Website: bh-photo
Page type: gifting
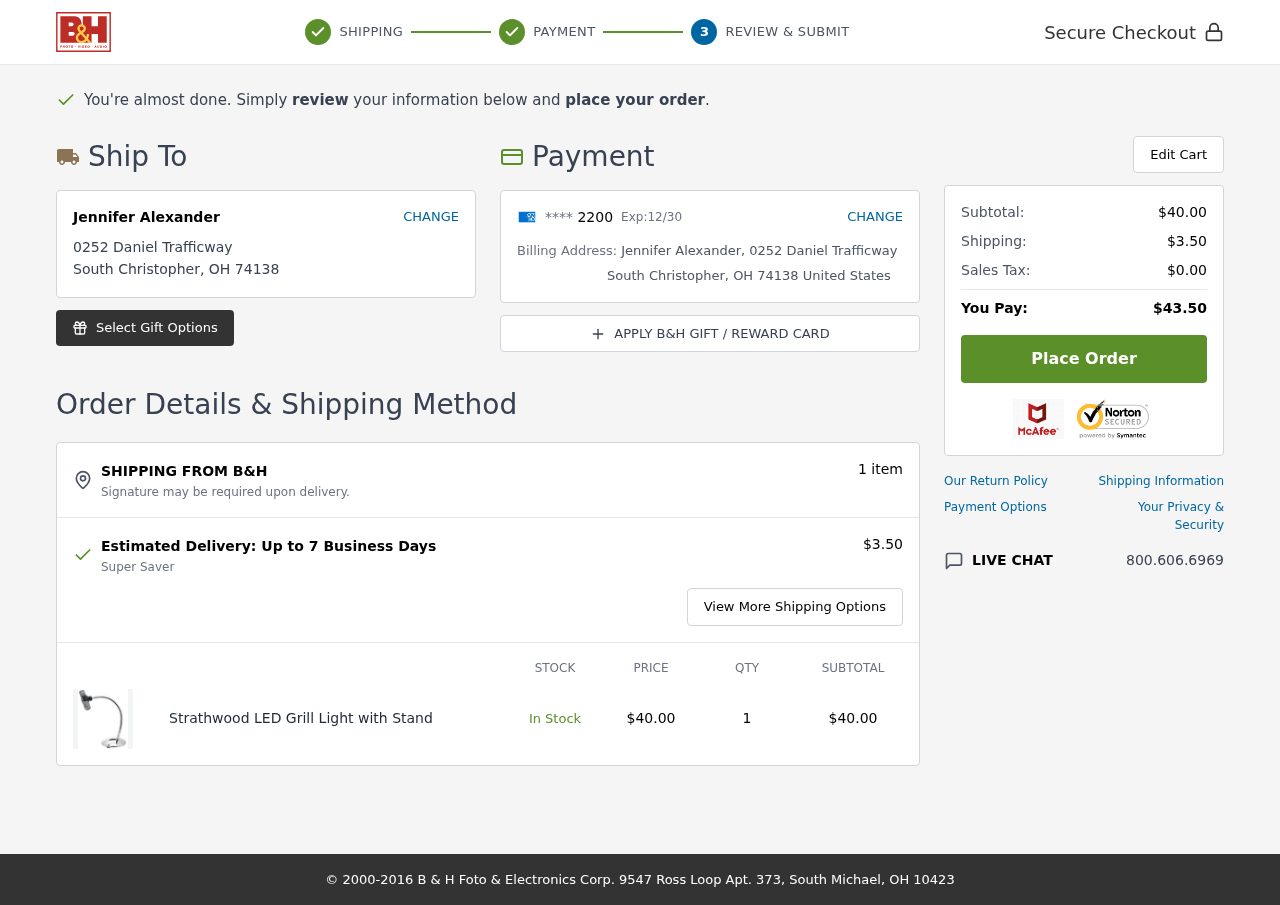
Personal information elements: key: PII_CARD_EXPIRY
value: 12/30
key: PII_CARD_LAST4
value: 2200
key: PII_CITY
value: South Christopher
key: PII_COUNTRY
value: United States
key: PII_FULLNAME
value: Jennifer Alexander
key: PII_POSTCODE
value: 74138
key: PII_STATE_ABBR
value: OH
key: PII_STREET
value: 0252 Daniel Trafficway
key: PII_FULLNAME2
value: Jennifer Alexander
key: PII_STREET2
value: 0252 Daniel Trafficway
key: PII_CITY2
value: South Christopher
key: PII_STATE_ABBR2
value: OH
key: PII_POSTCODE2
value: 74138
Product elements: key: PRODUCT1_NAME
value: Strathwood LED Grill Light with Stand
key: PRODUCT1_PRICE
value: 40
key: PRODUCT1_QUANTITY
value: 1
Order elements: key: ORDER_NUM_ITEMS
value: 1 item
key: ORDER_SHIPPING_COST
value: $3.50
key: ORDER_SUBTOTAL
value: $40.00
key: ORDER_TAX
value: $0.00
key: ORDER_TOTAL
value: $43.50